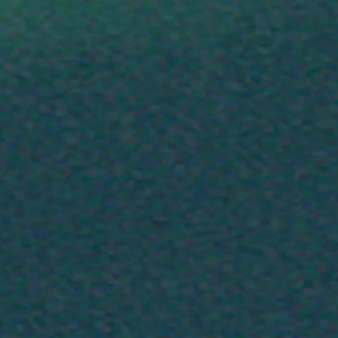
Label: other